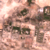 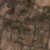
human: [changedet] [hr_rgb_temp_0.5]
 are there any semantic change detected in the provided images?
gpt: Nothing has changed.